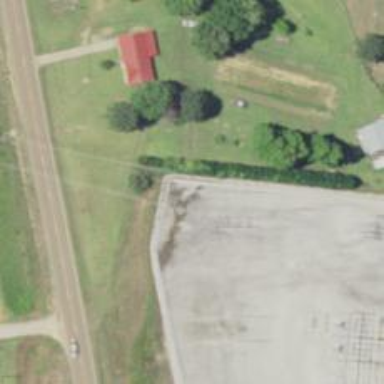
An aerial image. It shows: Power pole.